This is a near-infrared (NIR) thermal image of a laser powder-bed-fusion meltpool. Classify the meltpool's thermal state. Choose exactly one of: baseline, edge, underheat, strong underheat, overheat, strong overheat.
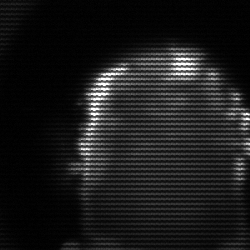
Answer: baseline